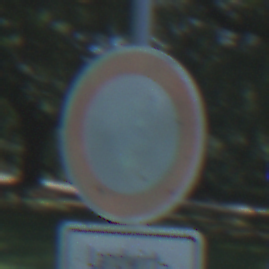
Verkehrszeichen: VerbotFahrzeugeAllerArt
Zusatzzeichen unten: BesondereFahrzeugeUndTransportgueter6
Umgebung: Outdoor, Nature
Tageszeit: Midday
Wetter: Clear
Licht: Natural
Jahreszeit: Summer
Kontrast: HighContrast